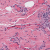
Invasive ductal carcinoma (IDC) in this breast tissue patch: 0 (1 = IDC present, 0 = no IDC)